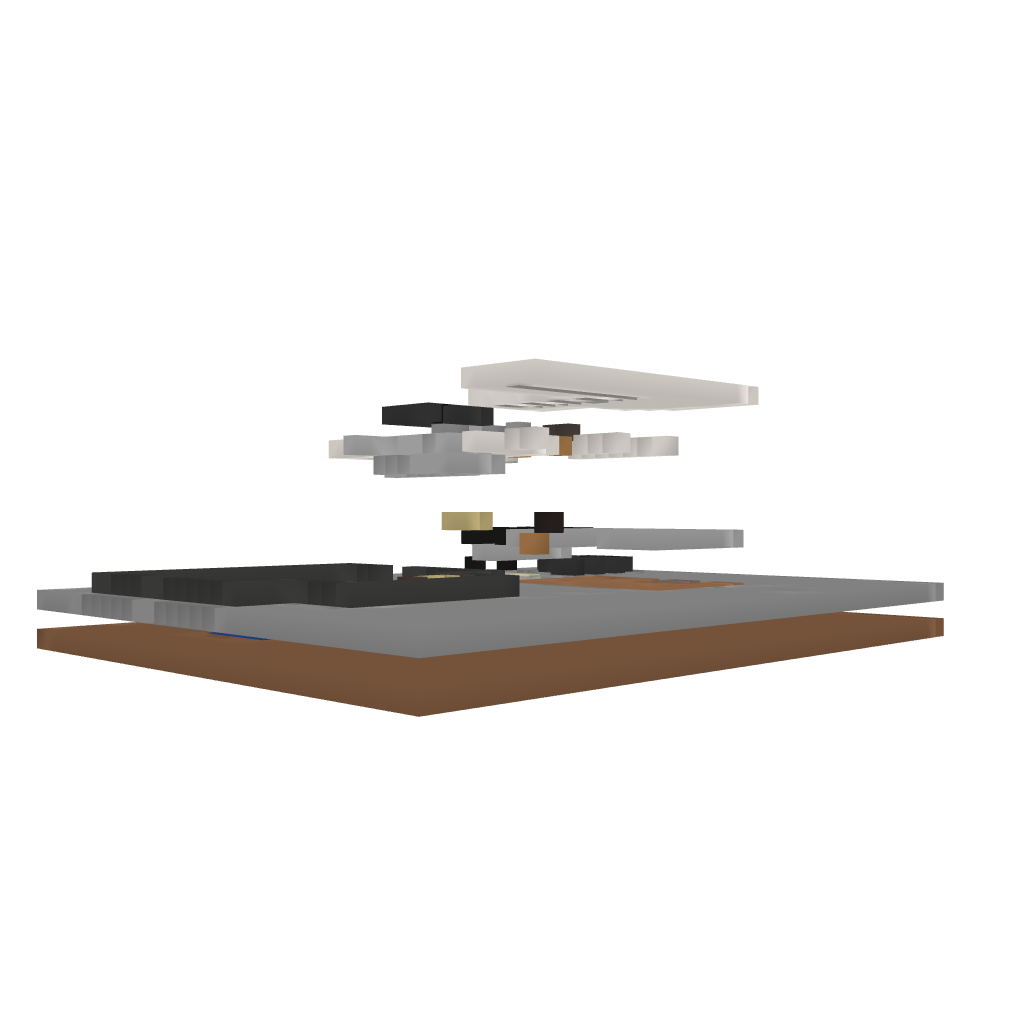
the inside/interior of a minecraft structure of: Novum Domum